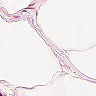
Metastatic tissue present: no